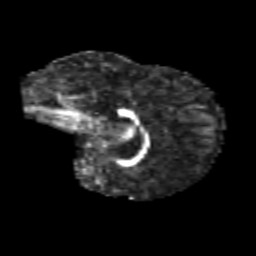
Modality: FA
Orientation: sagittal
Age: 6
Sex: male
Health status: healthy